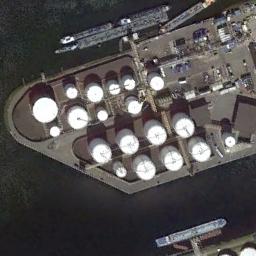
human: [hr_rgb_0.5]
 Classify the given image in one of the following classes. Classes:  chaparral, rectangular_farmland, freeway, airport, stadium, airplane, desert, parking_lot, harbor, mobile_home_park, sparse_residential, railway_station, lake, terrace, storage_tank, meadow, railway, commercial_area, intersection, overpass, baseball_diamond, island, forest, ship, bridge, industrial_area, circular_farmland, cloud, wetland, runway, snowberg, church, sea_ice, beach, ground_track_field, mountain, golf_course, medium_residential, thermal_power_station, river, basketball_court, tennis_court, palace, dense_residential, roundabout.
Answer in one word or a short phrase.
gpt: storage_tank